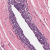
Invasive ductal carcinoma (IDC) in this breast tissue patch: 0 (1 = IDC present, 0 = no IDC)